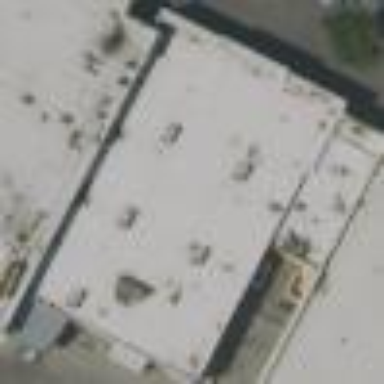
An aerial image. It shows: Variety store located in building.